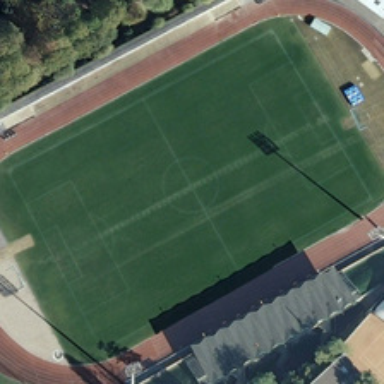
Some green trees and several buildings are near a playground .